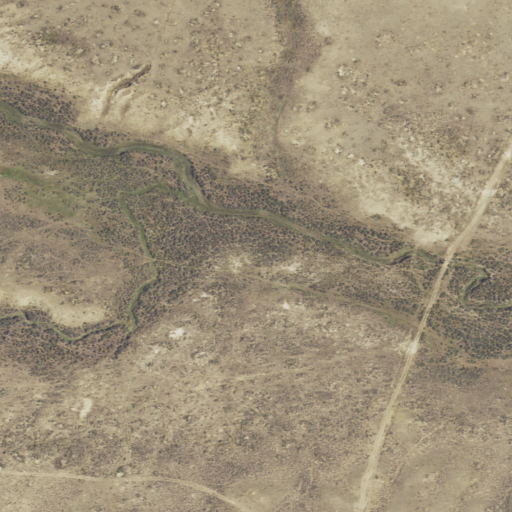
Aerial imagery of valley in Wyoming named South Pine Draw containing shrub and grassland